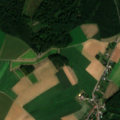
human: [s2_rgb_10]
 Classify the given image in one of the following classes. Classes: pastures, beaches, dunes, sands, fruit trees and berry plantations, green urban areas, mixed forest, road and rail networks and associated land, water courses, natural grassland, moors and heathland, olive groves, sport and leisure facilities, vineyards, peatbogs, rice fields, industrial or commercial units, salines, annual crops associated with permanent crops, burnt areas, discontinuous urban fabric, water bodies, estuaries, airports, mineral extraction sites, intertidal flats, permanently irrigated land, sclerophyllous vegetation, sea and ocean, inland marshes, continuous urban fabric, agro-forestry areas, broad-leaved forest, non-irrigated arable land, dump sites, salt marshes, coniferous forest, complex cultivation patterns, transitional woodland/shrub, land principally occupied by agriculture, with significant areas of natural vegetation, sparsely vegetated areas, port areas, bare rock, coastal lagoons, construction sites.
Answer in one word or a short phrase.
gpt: discontinuous urban fabric, non-irrigated arable land, broad-leaved forest